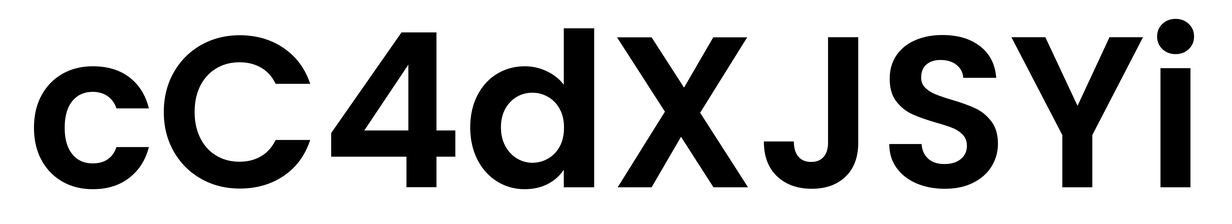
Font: Poppins-SemiBold